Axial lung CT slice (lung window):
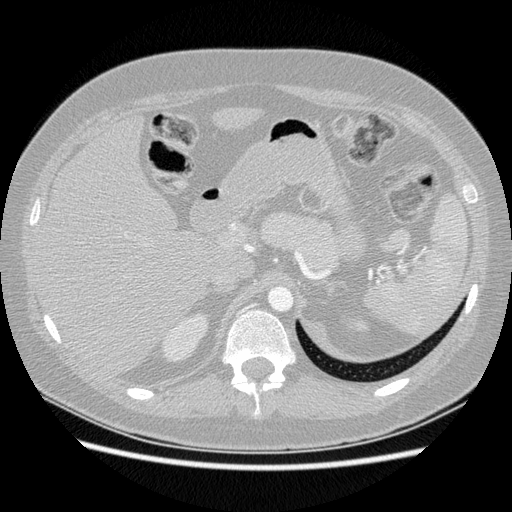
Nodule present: no